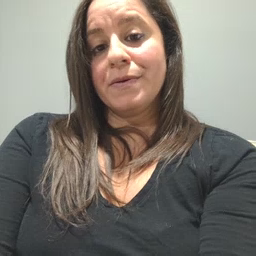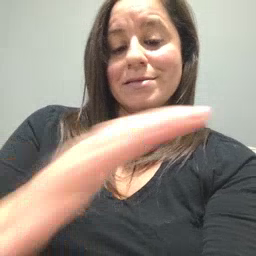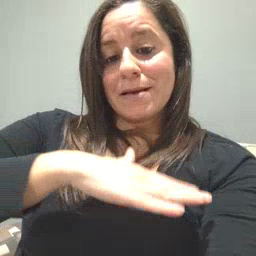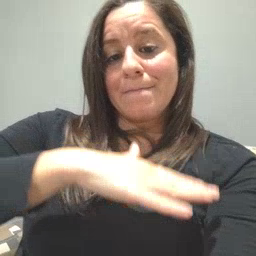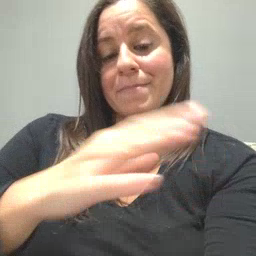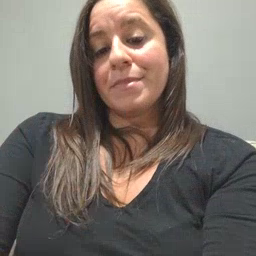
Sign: table